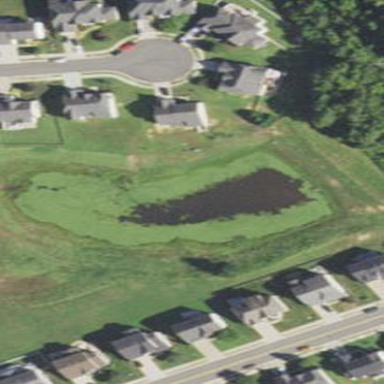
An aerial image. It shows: Stormwater pond classified as basin containing water in natural environment.